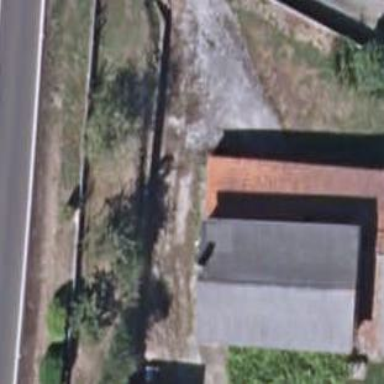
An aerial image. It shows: Garage.